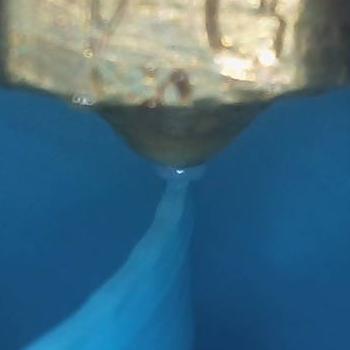
Flow rate: 300%